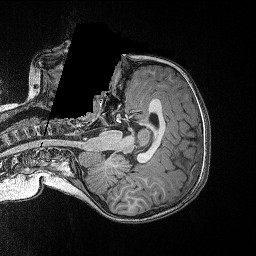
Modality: T1w
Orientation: axial